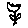
Label: flower